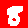
Digit: 8